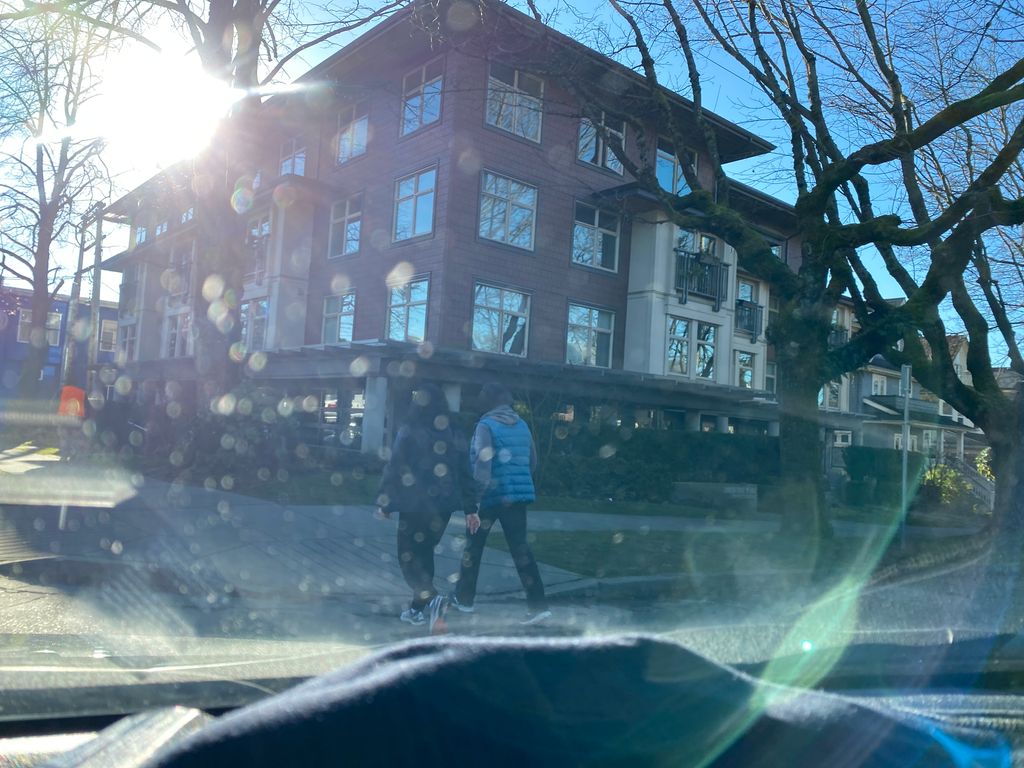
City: vancouver